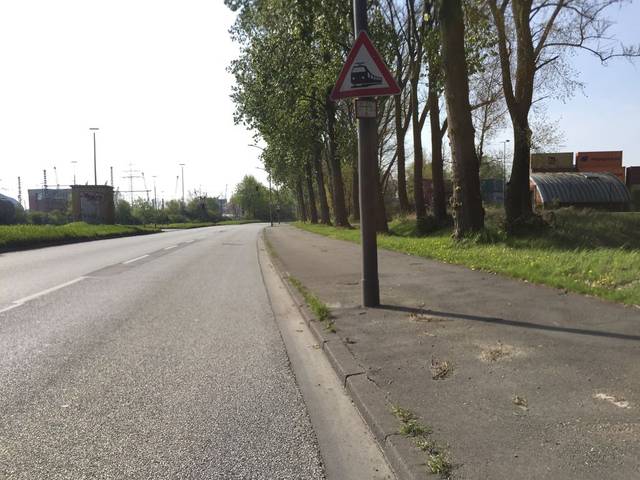
Region: Germany
Coordinates: 53.495, 9.974